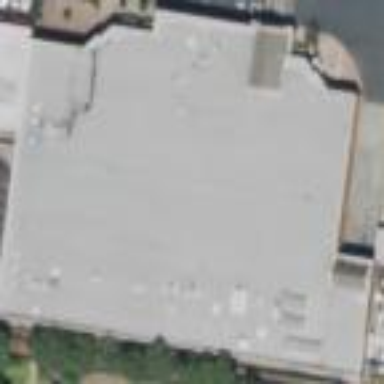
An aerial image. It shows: Supermarket building.